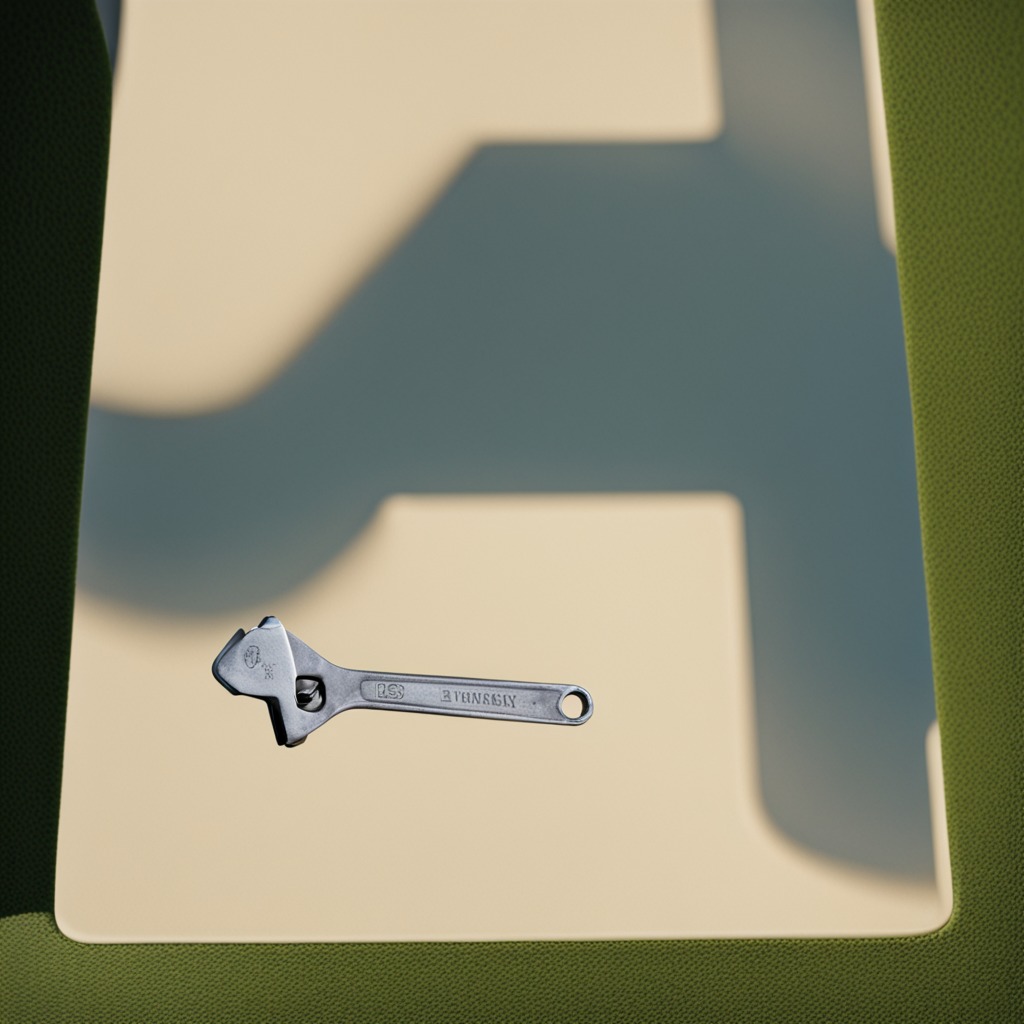
An wrench lying on a clean utility table in a temporary outdoor tool station afternoon light present textured surface.